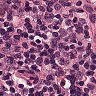
Metastatic tissue present: no